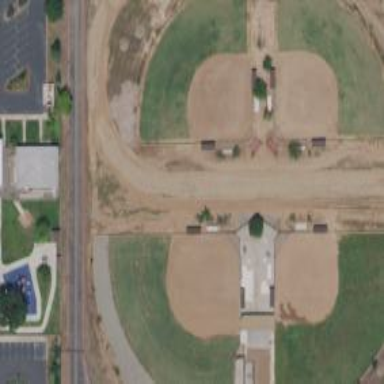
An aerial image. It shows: Baseball pitch for leisure land.